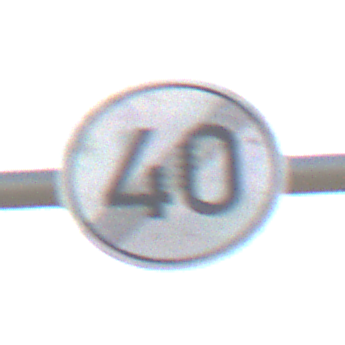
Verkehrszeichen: EndeGeschwindigkeit40
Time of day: MorningAfternoon
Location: Outdoor (Suburban)
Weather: PartlyCloudy
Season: NotSpecified
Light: Natural